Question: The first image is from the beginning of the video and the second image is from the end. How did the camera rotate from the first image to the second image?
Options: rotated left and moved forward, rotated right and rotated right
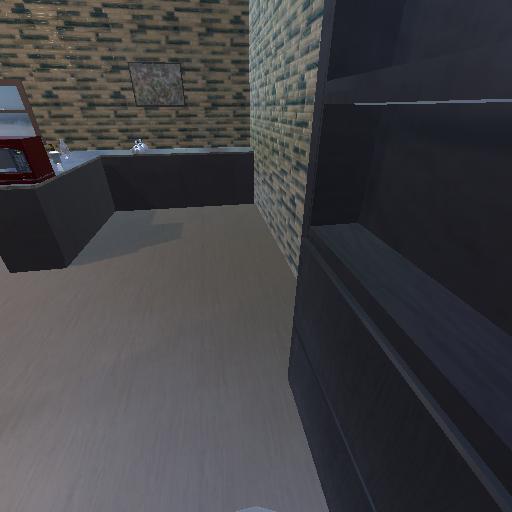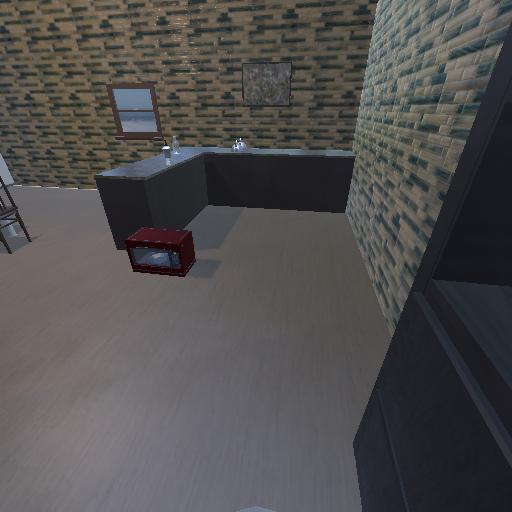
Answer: rotated left and moved forward